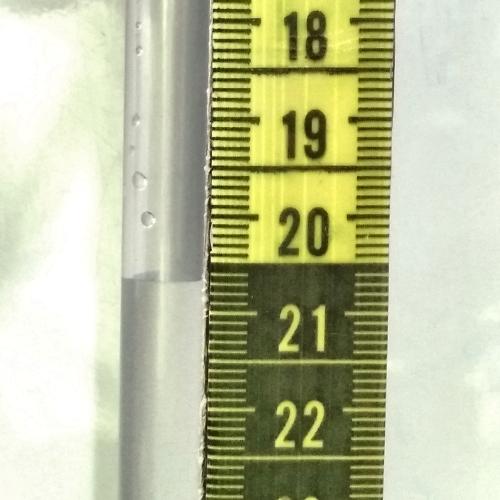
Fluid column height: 20.7 cm